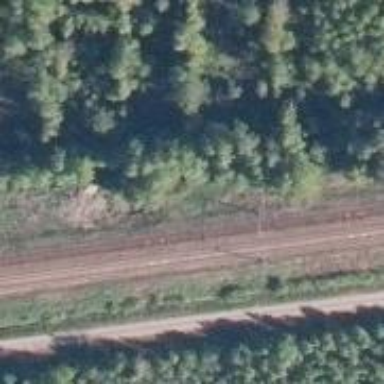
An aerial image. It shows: Site related to railway infrastructure.